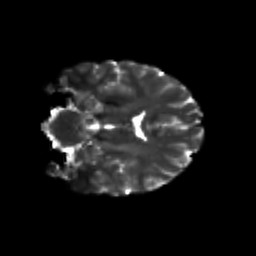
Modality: T2w
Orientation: coronal
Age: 23
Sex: male
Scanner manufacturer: siemens
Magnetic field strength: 3 T
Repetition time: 3.5 s
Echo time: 0.125 s